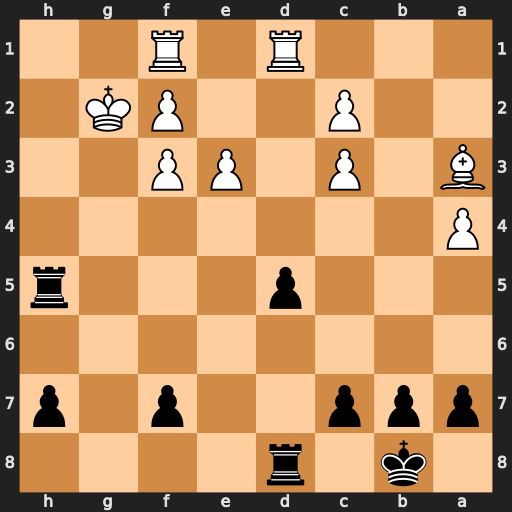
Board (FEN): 1k1r4/ppp2p1p/8/3p3r/P7/B1P1PP2/2P2PK1/3R1R2
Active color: b
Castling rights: -
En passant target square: -
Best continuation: Rg8#